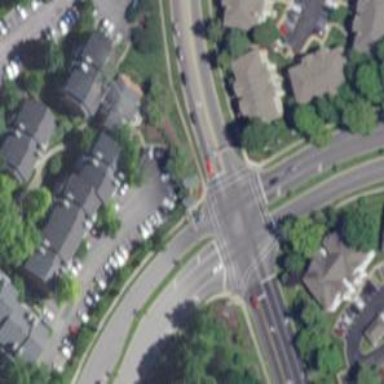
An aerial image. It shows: Crossing road.